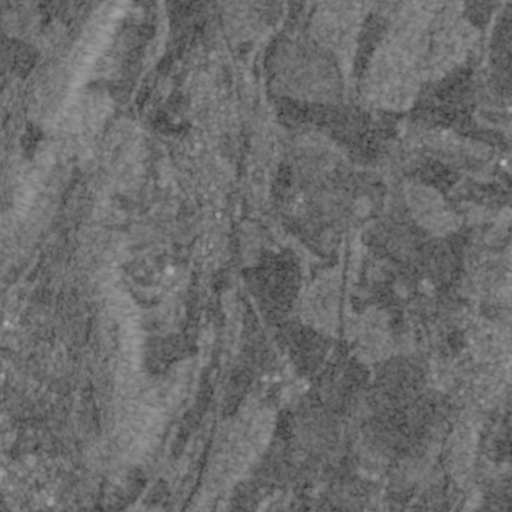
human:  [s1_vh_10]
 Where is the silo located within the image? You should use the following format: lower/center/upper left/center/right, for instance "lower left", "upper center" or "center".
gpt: The silo is located in the lower left of the image.
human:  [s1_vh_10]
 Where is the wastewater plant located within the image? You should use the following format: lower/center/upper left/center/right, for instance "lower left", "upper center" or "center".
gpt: The wastewater plant is located in the lower center of the image.
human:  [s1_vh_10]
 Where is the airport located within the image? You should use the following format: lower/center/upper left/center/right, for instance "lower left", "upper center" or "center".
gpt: There is no airport in the image.

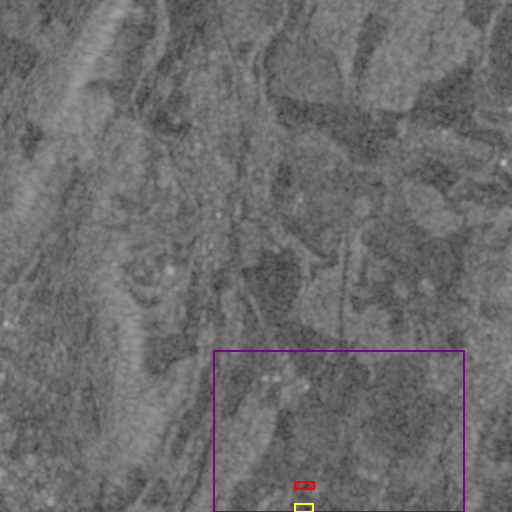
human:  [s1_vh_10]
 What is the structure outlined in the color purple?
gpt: The structure outlined in purple is a crop field.
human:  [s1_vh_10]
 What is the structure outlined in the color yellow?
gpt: The structure outlined in yellow is a park.
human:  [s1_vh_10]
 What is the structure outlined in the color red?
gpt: The structure outlined in red is a wastewater plant.
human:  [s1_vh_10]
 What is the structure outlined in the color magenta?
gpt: There is no magenta outline.